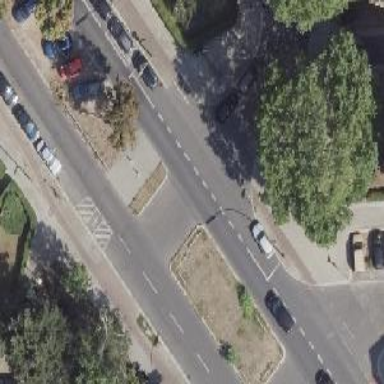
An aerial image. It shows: Grass area with traffic island.